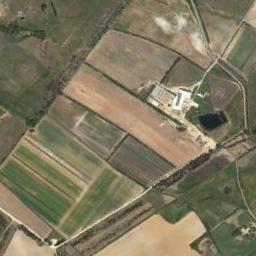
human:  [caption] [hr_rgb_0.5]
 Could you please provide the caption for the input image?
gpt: There is a building in the rectangular farmland .

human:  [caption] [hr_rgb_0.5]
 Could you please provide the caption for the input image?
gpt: There are some green and bare rectangular farmland .

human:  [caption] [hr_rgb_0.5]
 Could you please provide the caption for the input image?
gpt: Many pieces of mixed green and tan rectangular farmland .

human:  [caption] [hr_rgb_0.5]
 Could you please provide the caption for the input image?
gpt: Several rectangular farmlands of different colors and sizes are on the ground and some buildings are surrounded by these farmlands .

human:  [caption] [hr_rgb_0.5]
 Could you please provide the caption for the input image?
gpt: There are some green rectangular farmlands and yellow ones .